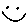
Label: smiley face